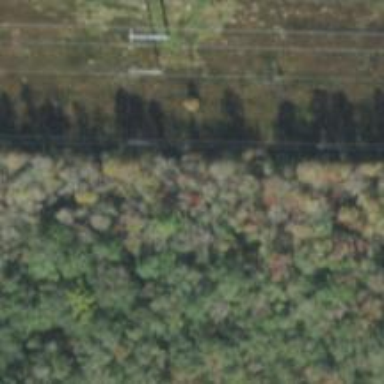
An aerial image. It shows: Power pole.